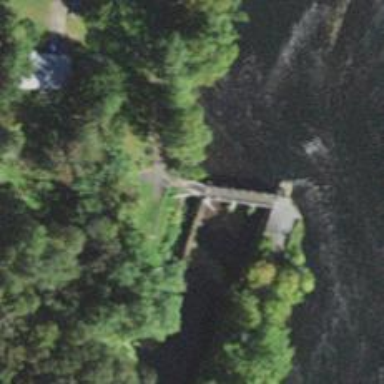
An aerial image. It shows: Lock gate along waterway.